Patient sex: M
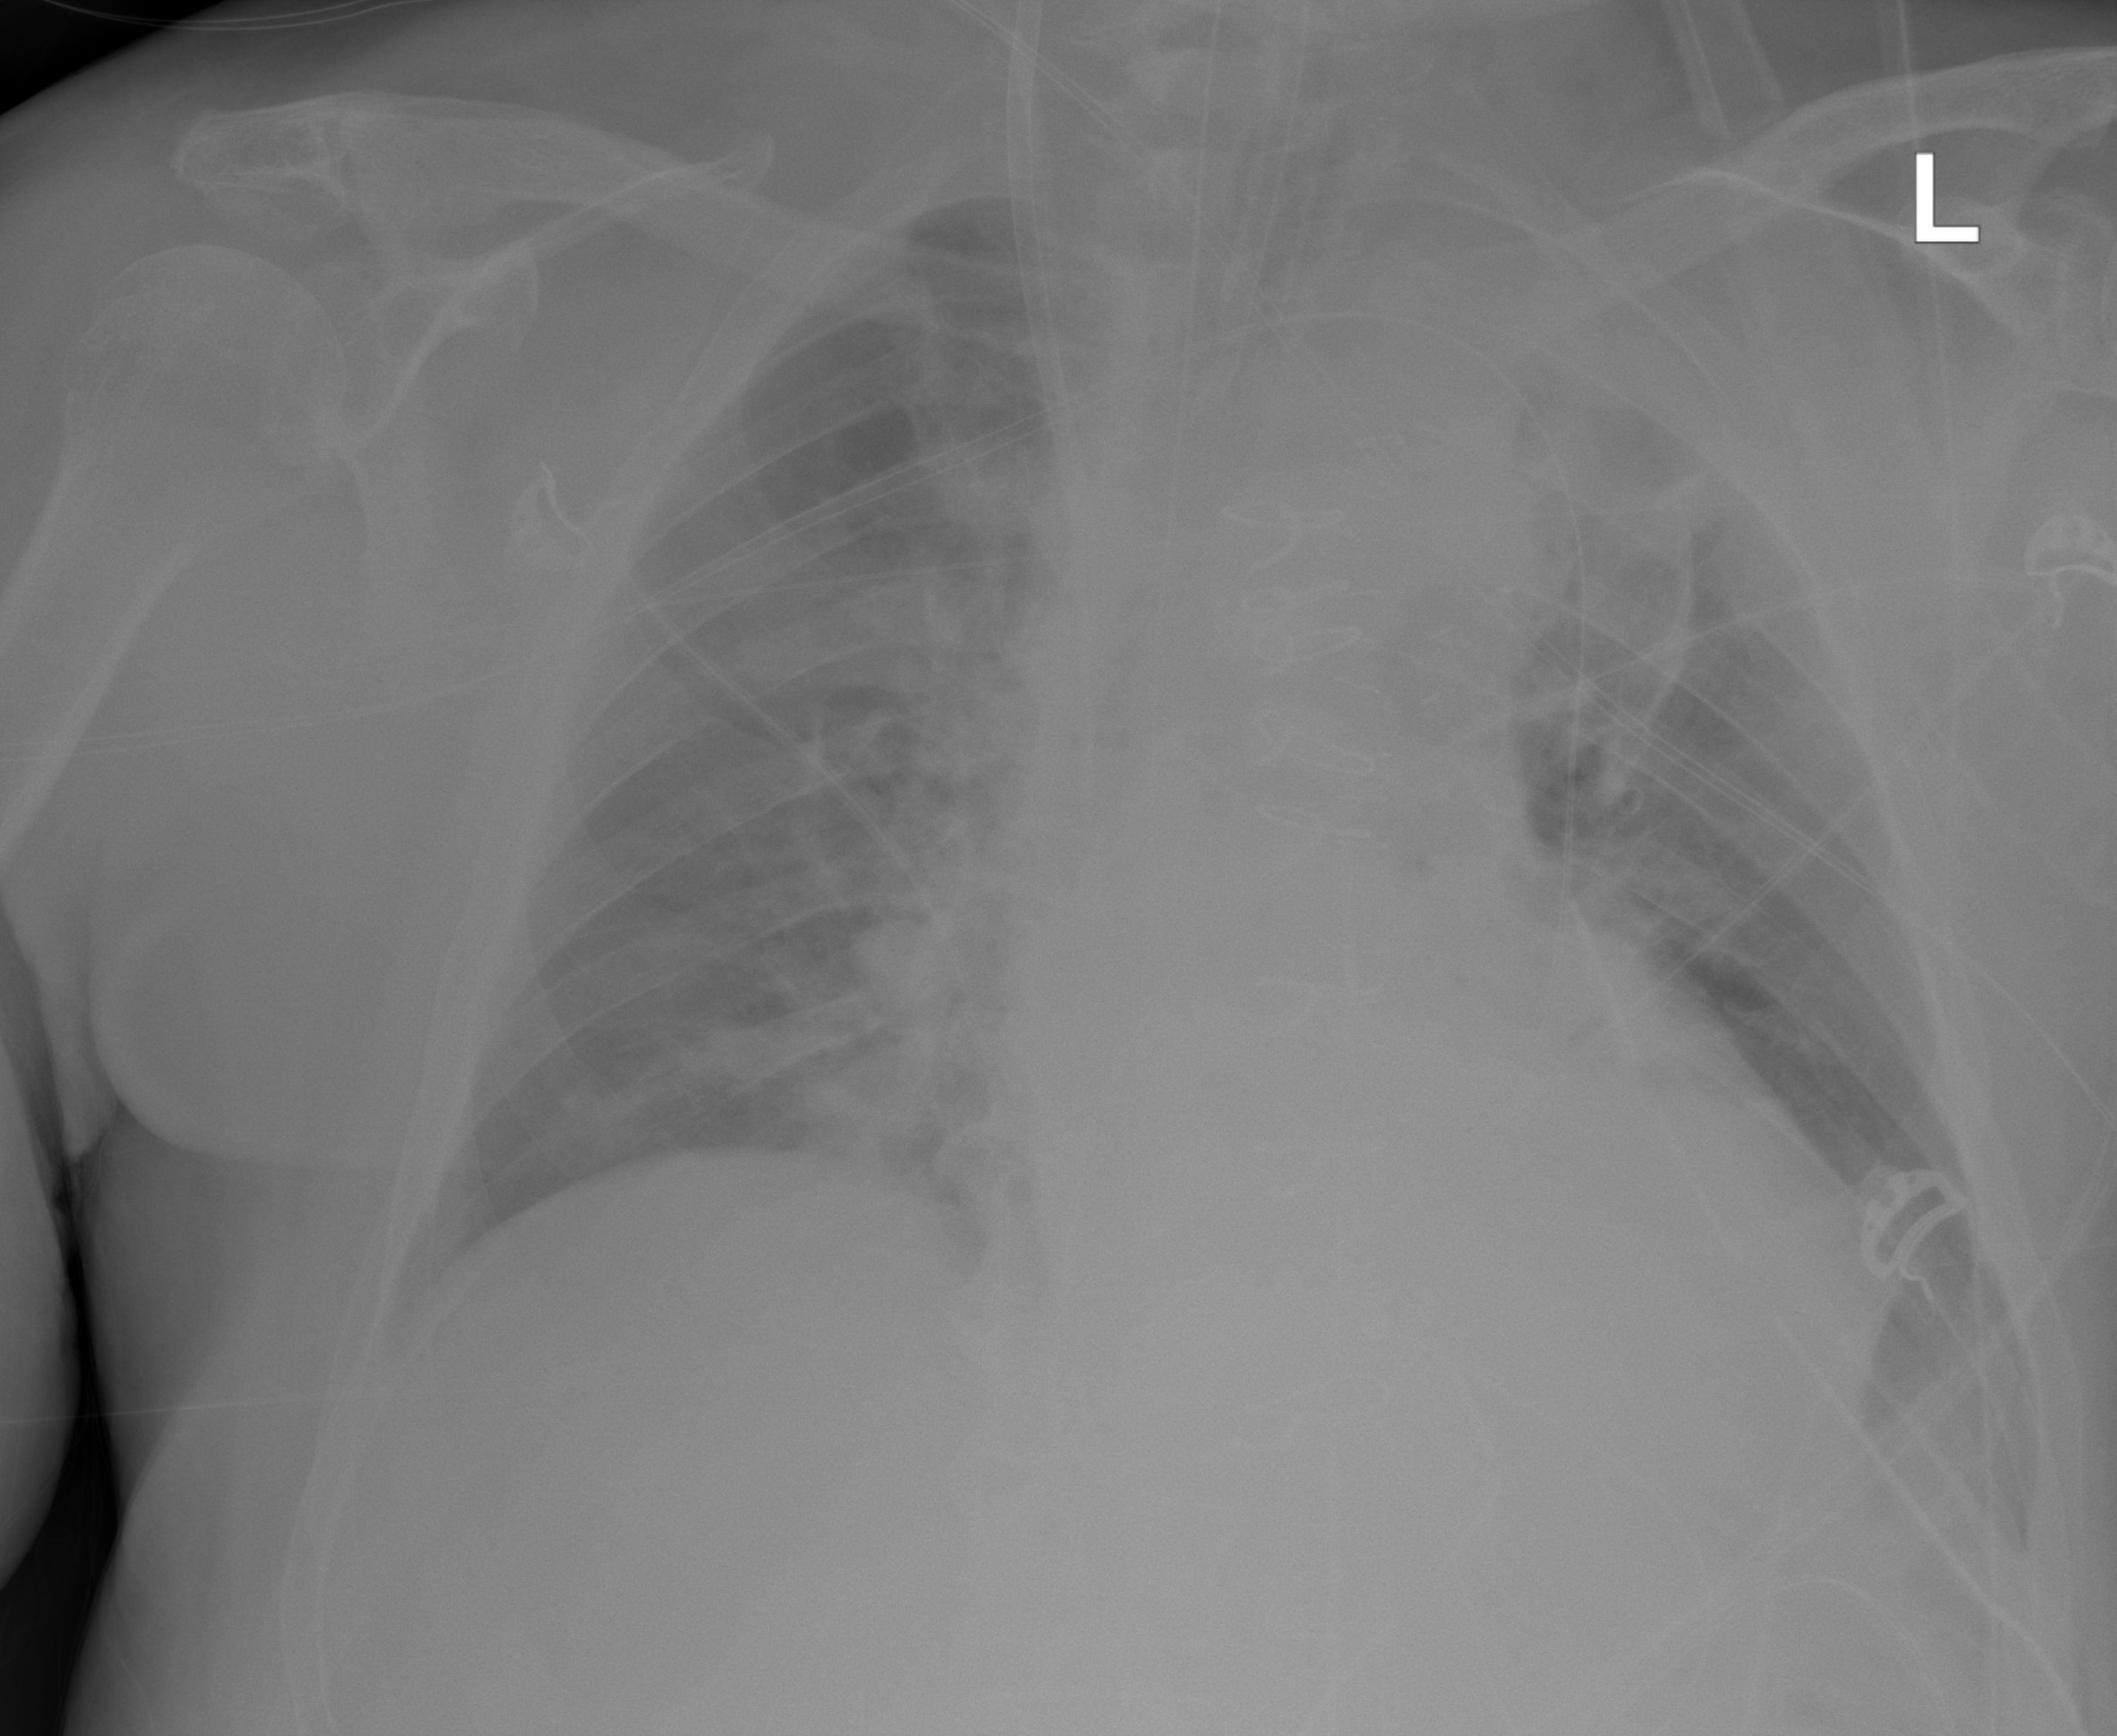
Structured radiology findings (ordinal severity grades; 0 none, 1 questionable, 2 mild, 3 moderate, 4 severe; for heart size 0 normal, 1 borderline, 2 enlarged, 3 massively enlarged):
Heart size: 2
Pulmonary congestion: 1
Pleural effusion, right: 0
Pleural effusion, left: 1
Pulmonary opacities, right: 0
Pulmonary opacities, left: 0
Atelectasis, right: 0
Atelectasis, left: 2